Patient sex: M
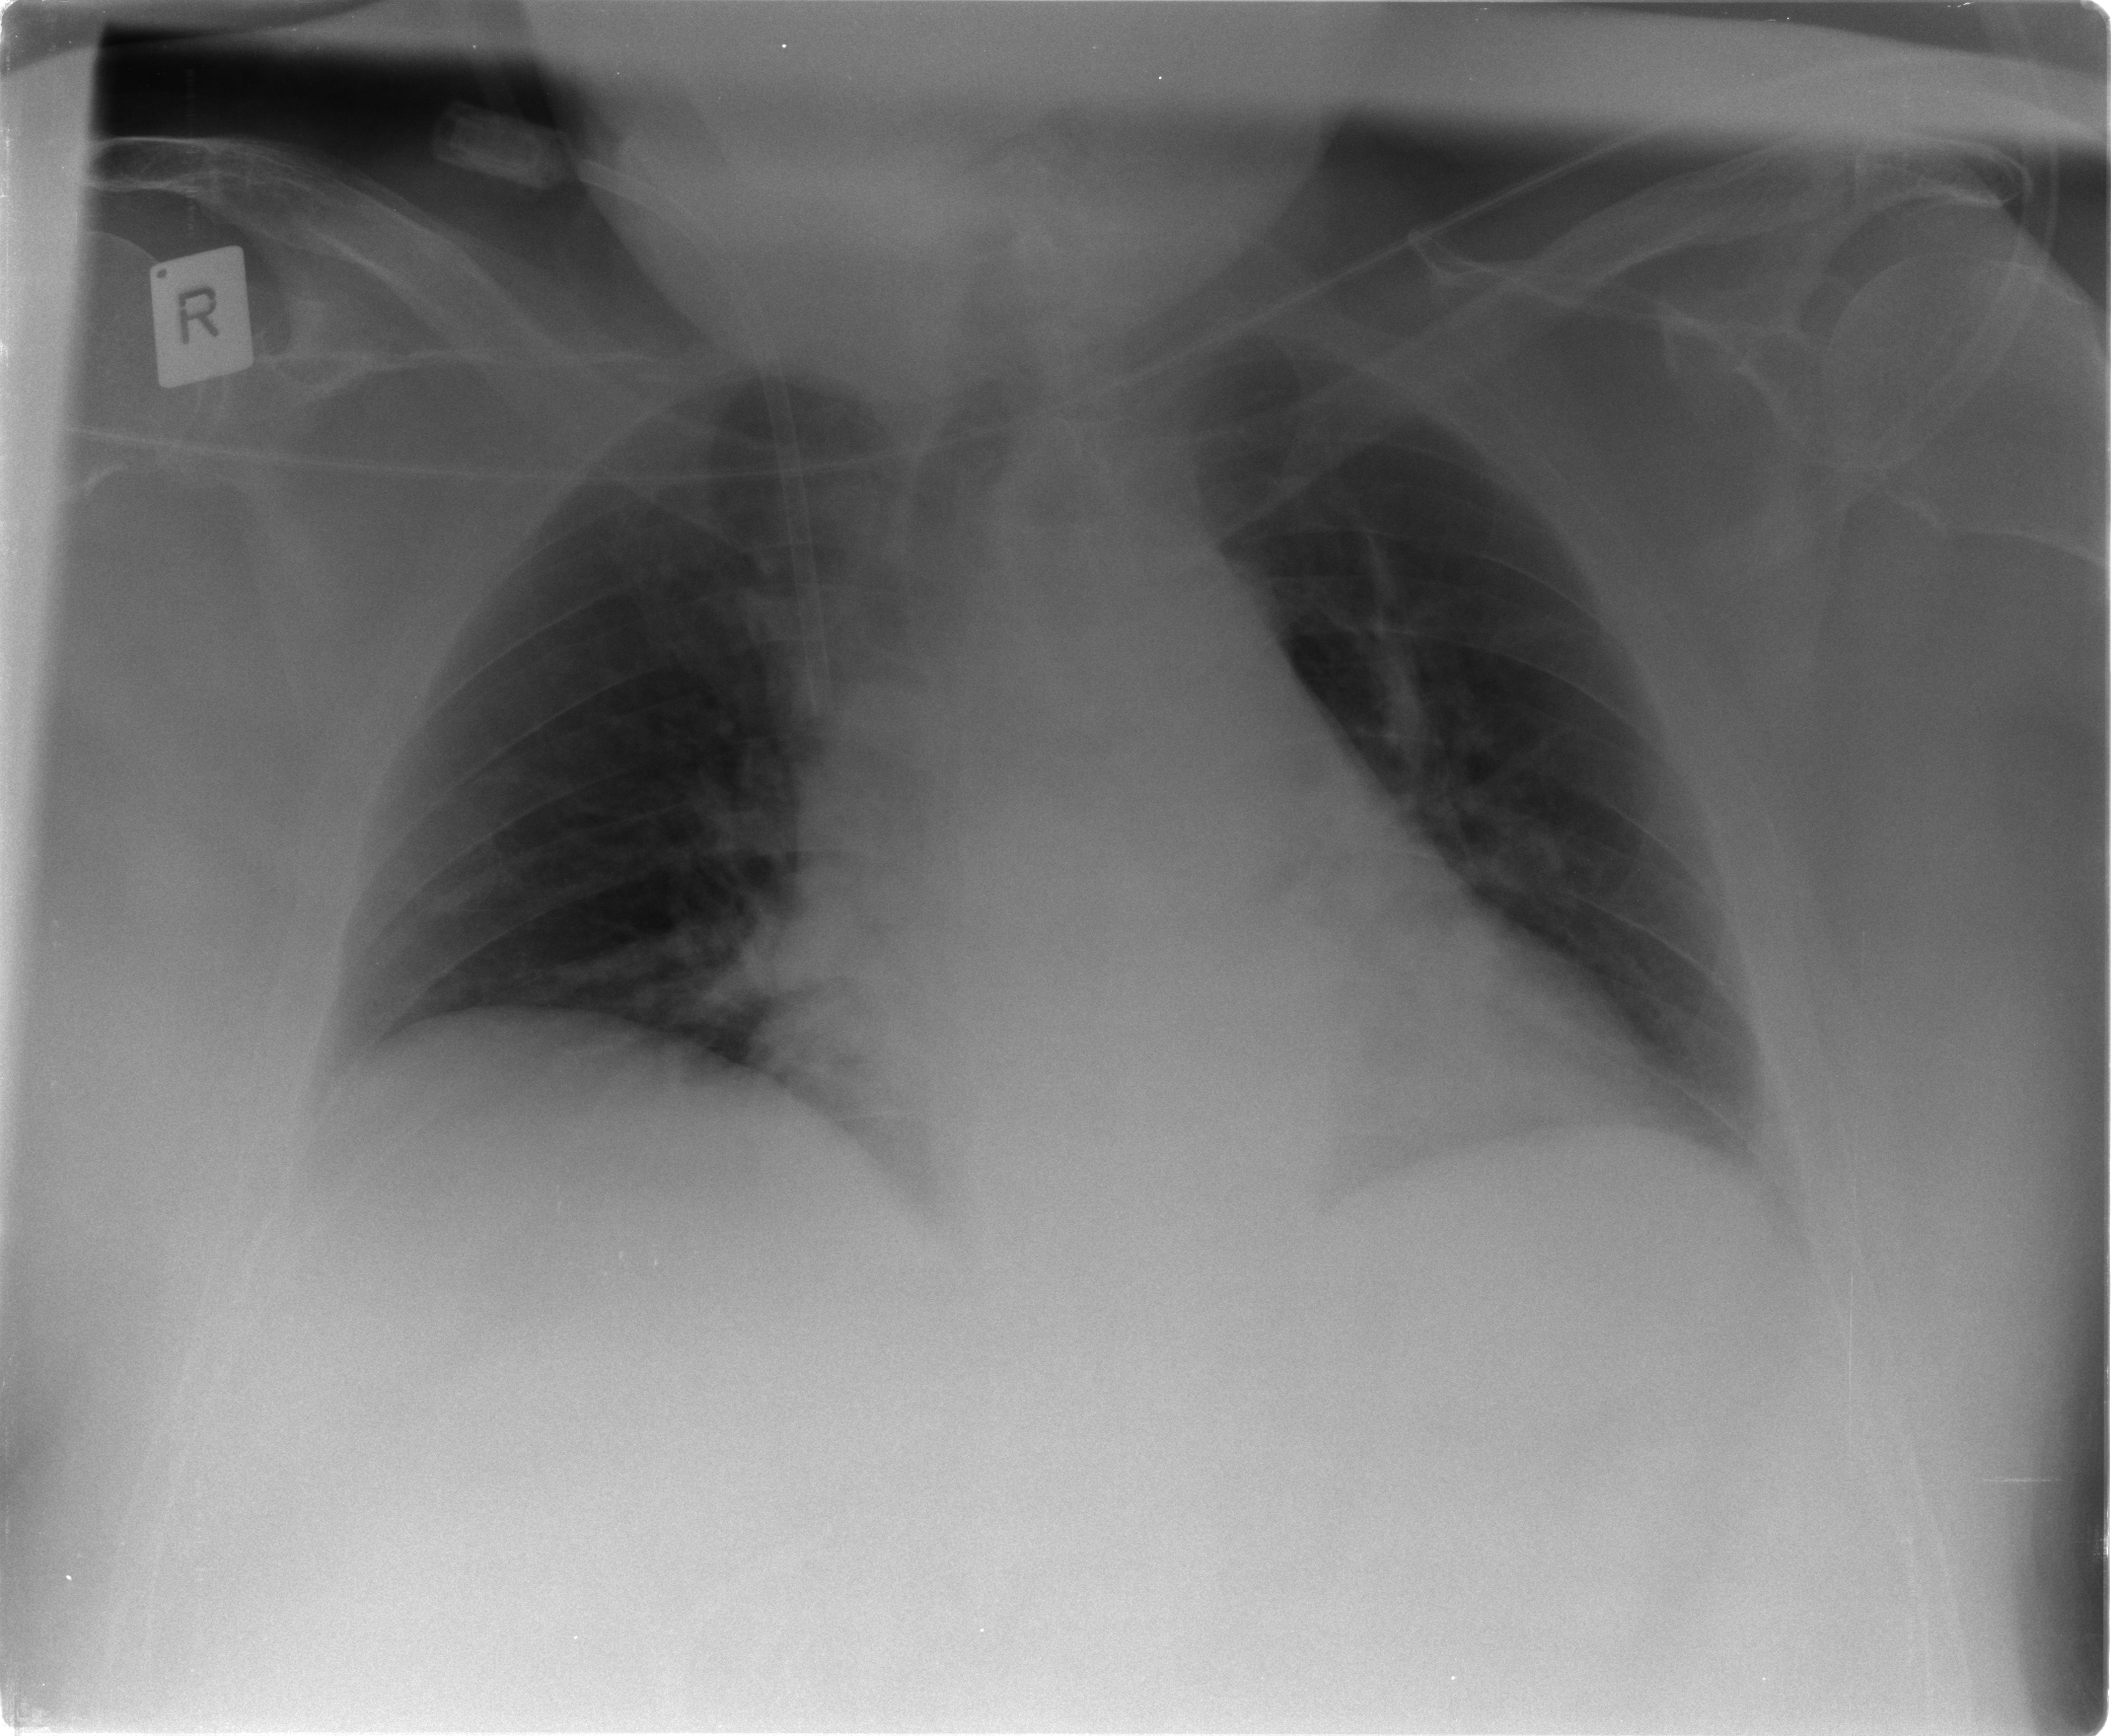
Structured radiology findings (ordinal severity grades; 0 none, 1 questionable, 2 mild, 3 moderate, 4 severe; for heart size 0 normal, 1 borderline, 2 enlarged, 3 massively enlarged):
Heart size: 2
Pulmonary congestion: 1
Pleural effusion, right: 0
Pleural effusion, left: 0
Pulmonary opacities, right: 1
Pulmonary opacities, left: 1
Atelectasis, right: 1
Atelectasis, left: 0